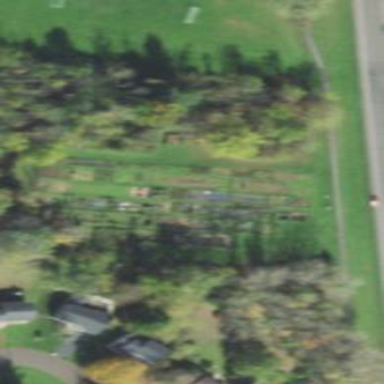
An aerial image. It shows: Area designated for allotments.